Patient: sex M, age 66
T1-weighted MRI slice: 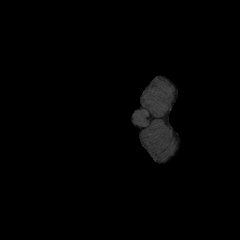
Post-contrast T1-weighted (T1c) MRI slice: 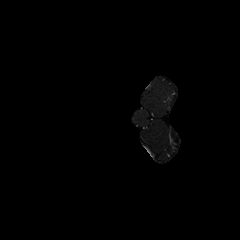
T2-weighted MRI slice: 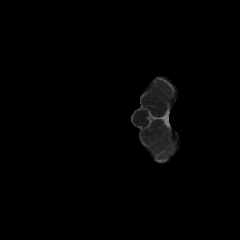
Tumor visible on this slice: no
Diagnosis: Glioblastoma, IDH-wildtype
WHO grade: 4